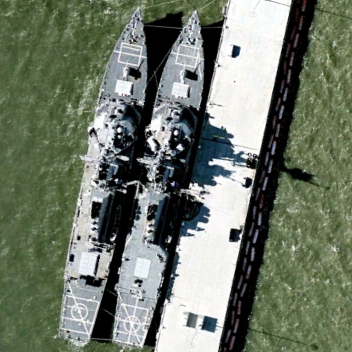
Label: destroyer